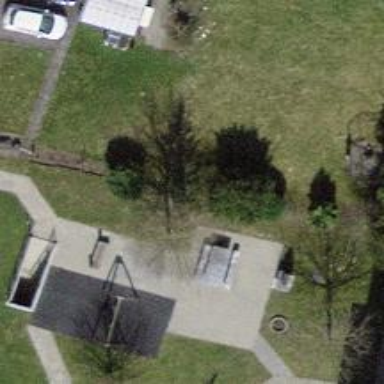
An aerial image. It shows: Playground area for leisure activities on the land.